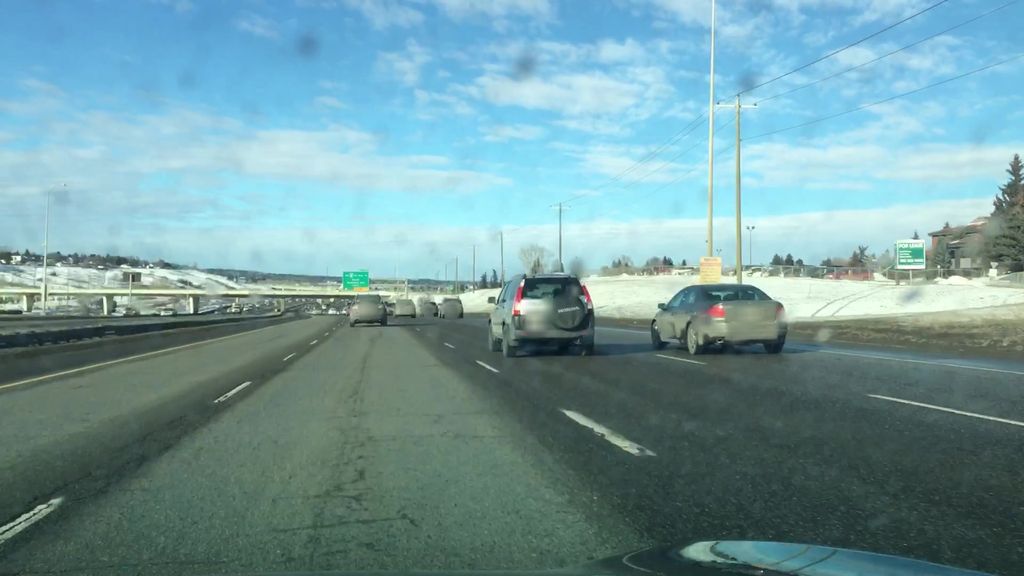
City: calgary